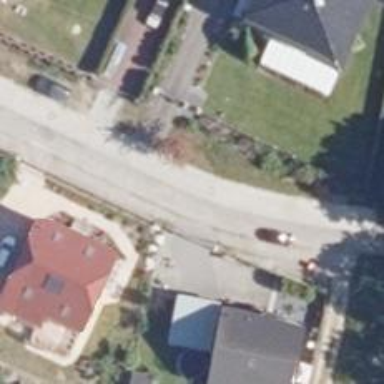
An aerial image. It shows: Residential road.